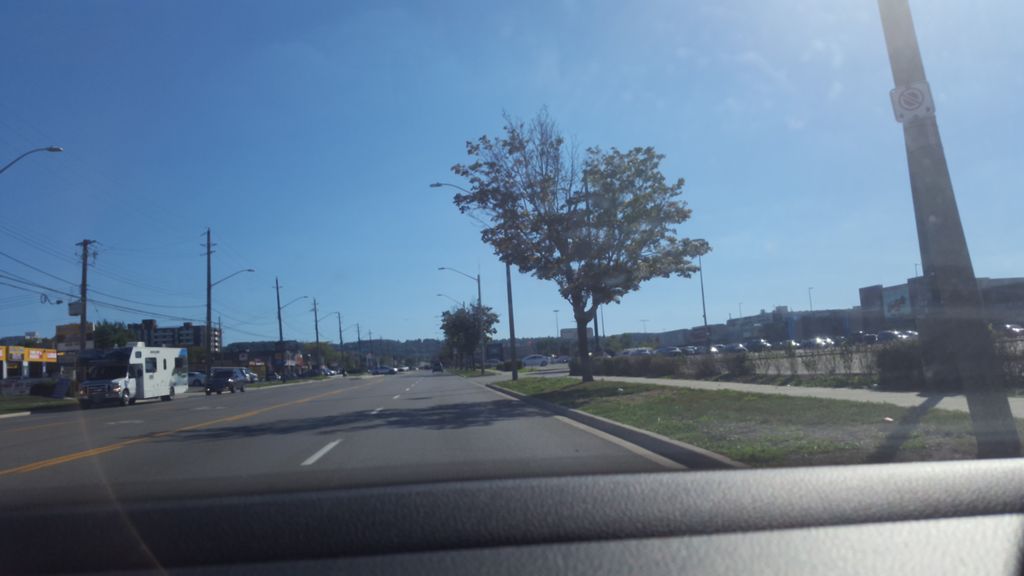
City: hamilton